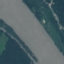
Land use / land cover class: River